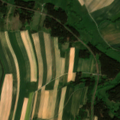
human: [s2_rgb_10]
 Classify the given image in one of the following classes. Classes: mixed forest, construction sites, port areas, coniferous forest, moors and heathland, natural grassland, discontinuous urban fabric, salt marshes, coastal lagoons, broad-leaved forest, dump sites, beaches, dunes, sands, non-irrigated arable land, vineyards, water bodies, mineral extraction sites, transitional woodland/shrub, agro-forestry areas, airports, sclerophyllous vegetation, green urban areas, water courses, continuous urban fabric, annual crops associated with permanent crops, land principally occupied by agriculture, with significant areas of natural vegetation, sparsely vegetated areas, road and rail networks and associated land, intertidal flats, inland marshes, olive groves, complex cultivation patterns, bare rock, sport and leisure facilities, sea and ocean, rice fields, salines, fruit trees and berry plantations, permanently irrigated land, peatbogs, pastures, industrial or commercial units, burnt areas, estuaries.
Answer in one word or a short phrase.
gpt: discontinuous urban fabric, non-irrigated arable land, pastures, complex cultivation patterns, land principally occupied by agriculture, with significant areas of natural vegetation, coniferous forest